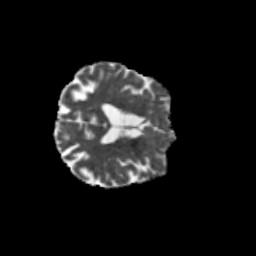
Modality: MD
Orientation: axial
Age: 59
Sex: male
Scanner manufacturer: siemens
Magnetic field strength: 3 T
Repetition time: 4.71 s
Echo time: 0.0906 s